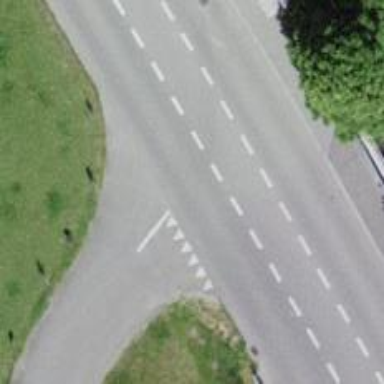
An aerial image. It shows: Road with "give way" sign.